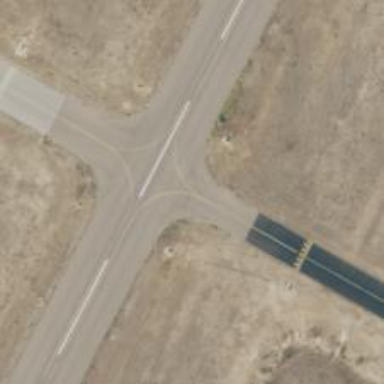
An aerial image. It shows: View of taxiway at the airport.